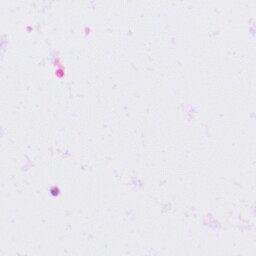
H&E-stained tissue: Lung